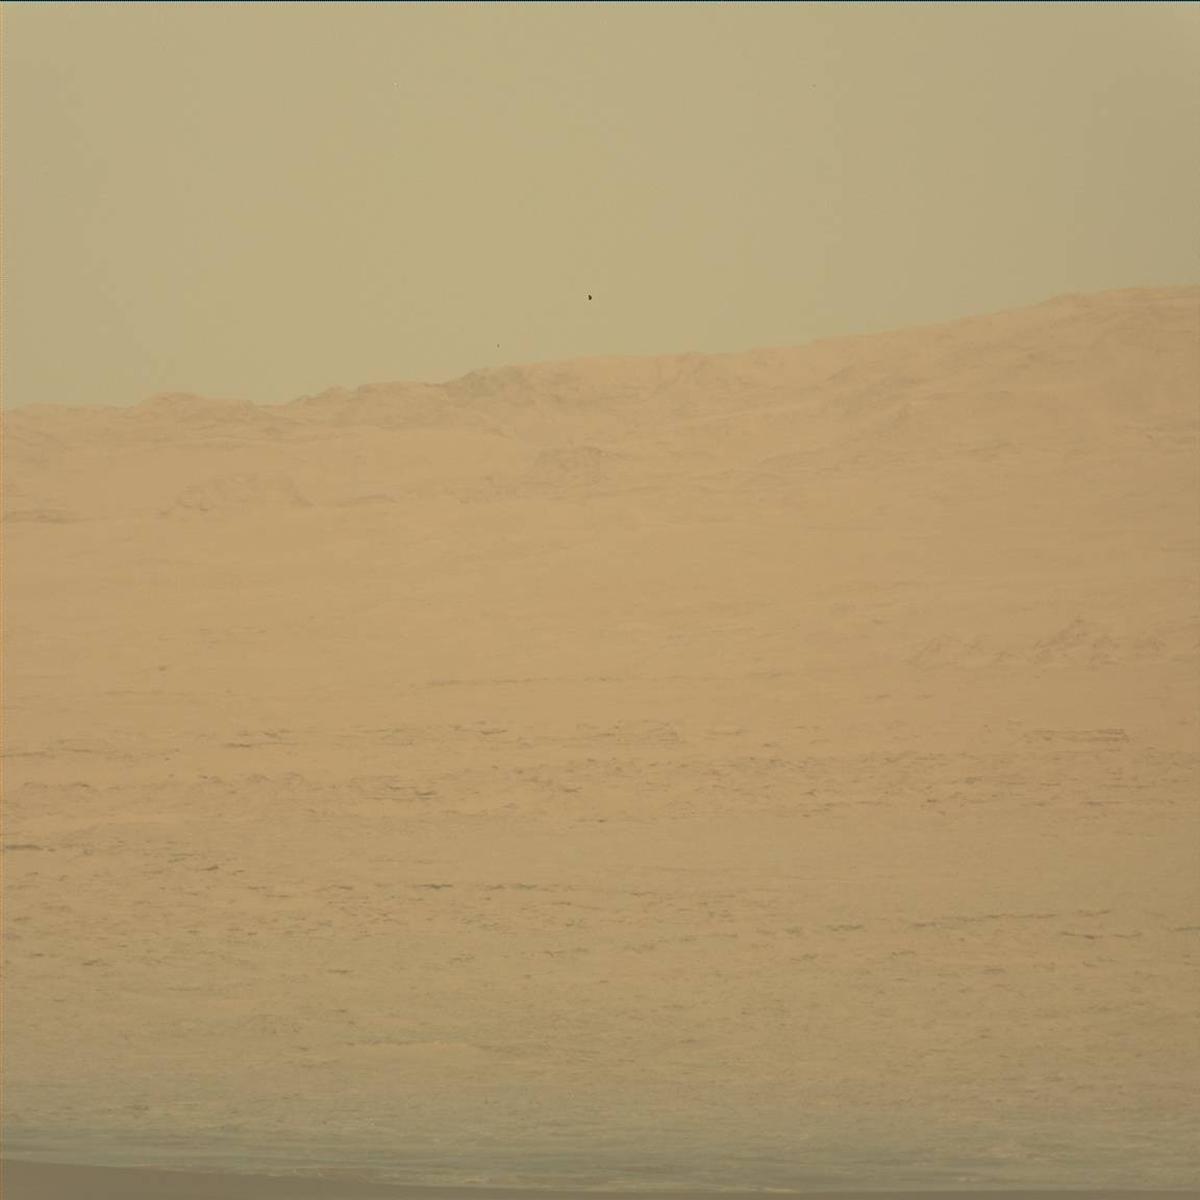
Terrain classes present: Ridge, Sky